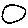
Label: circle